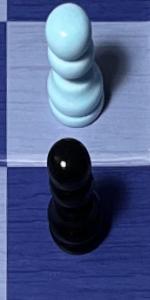
Label: Pawn_Black